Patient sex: F
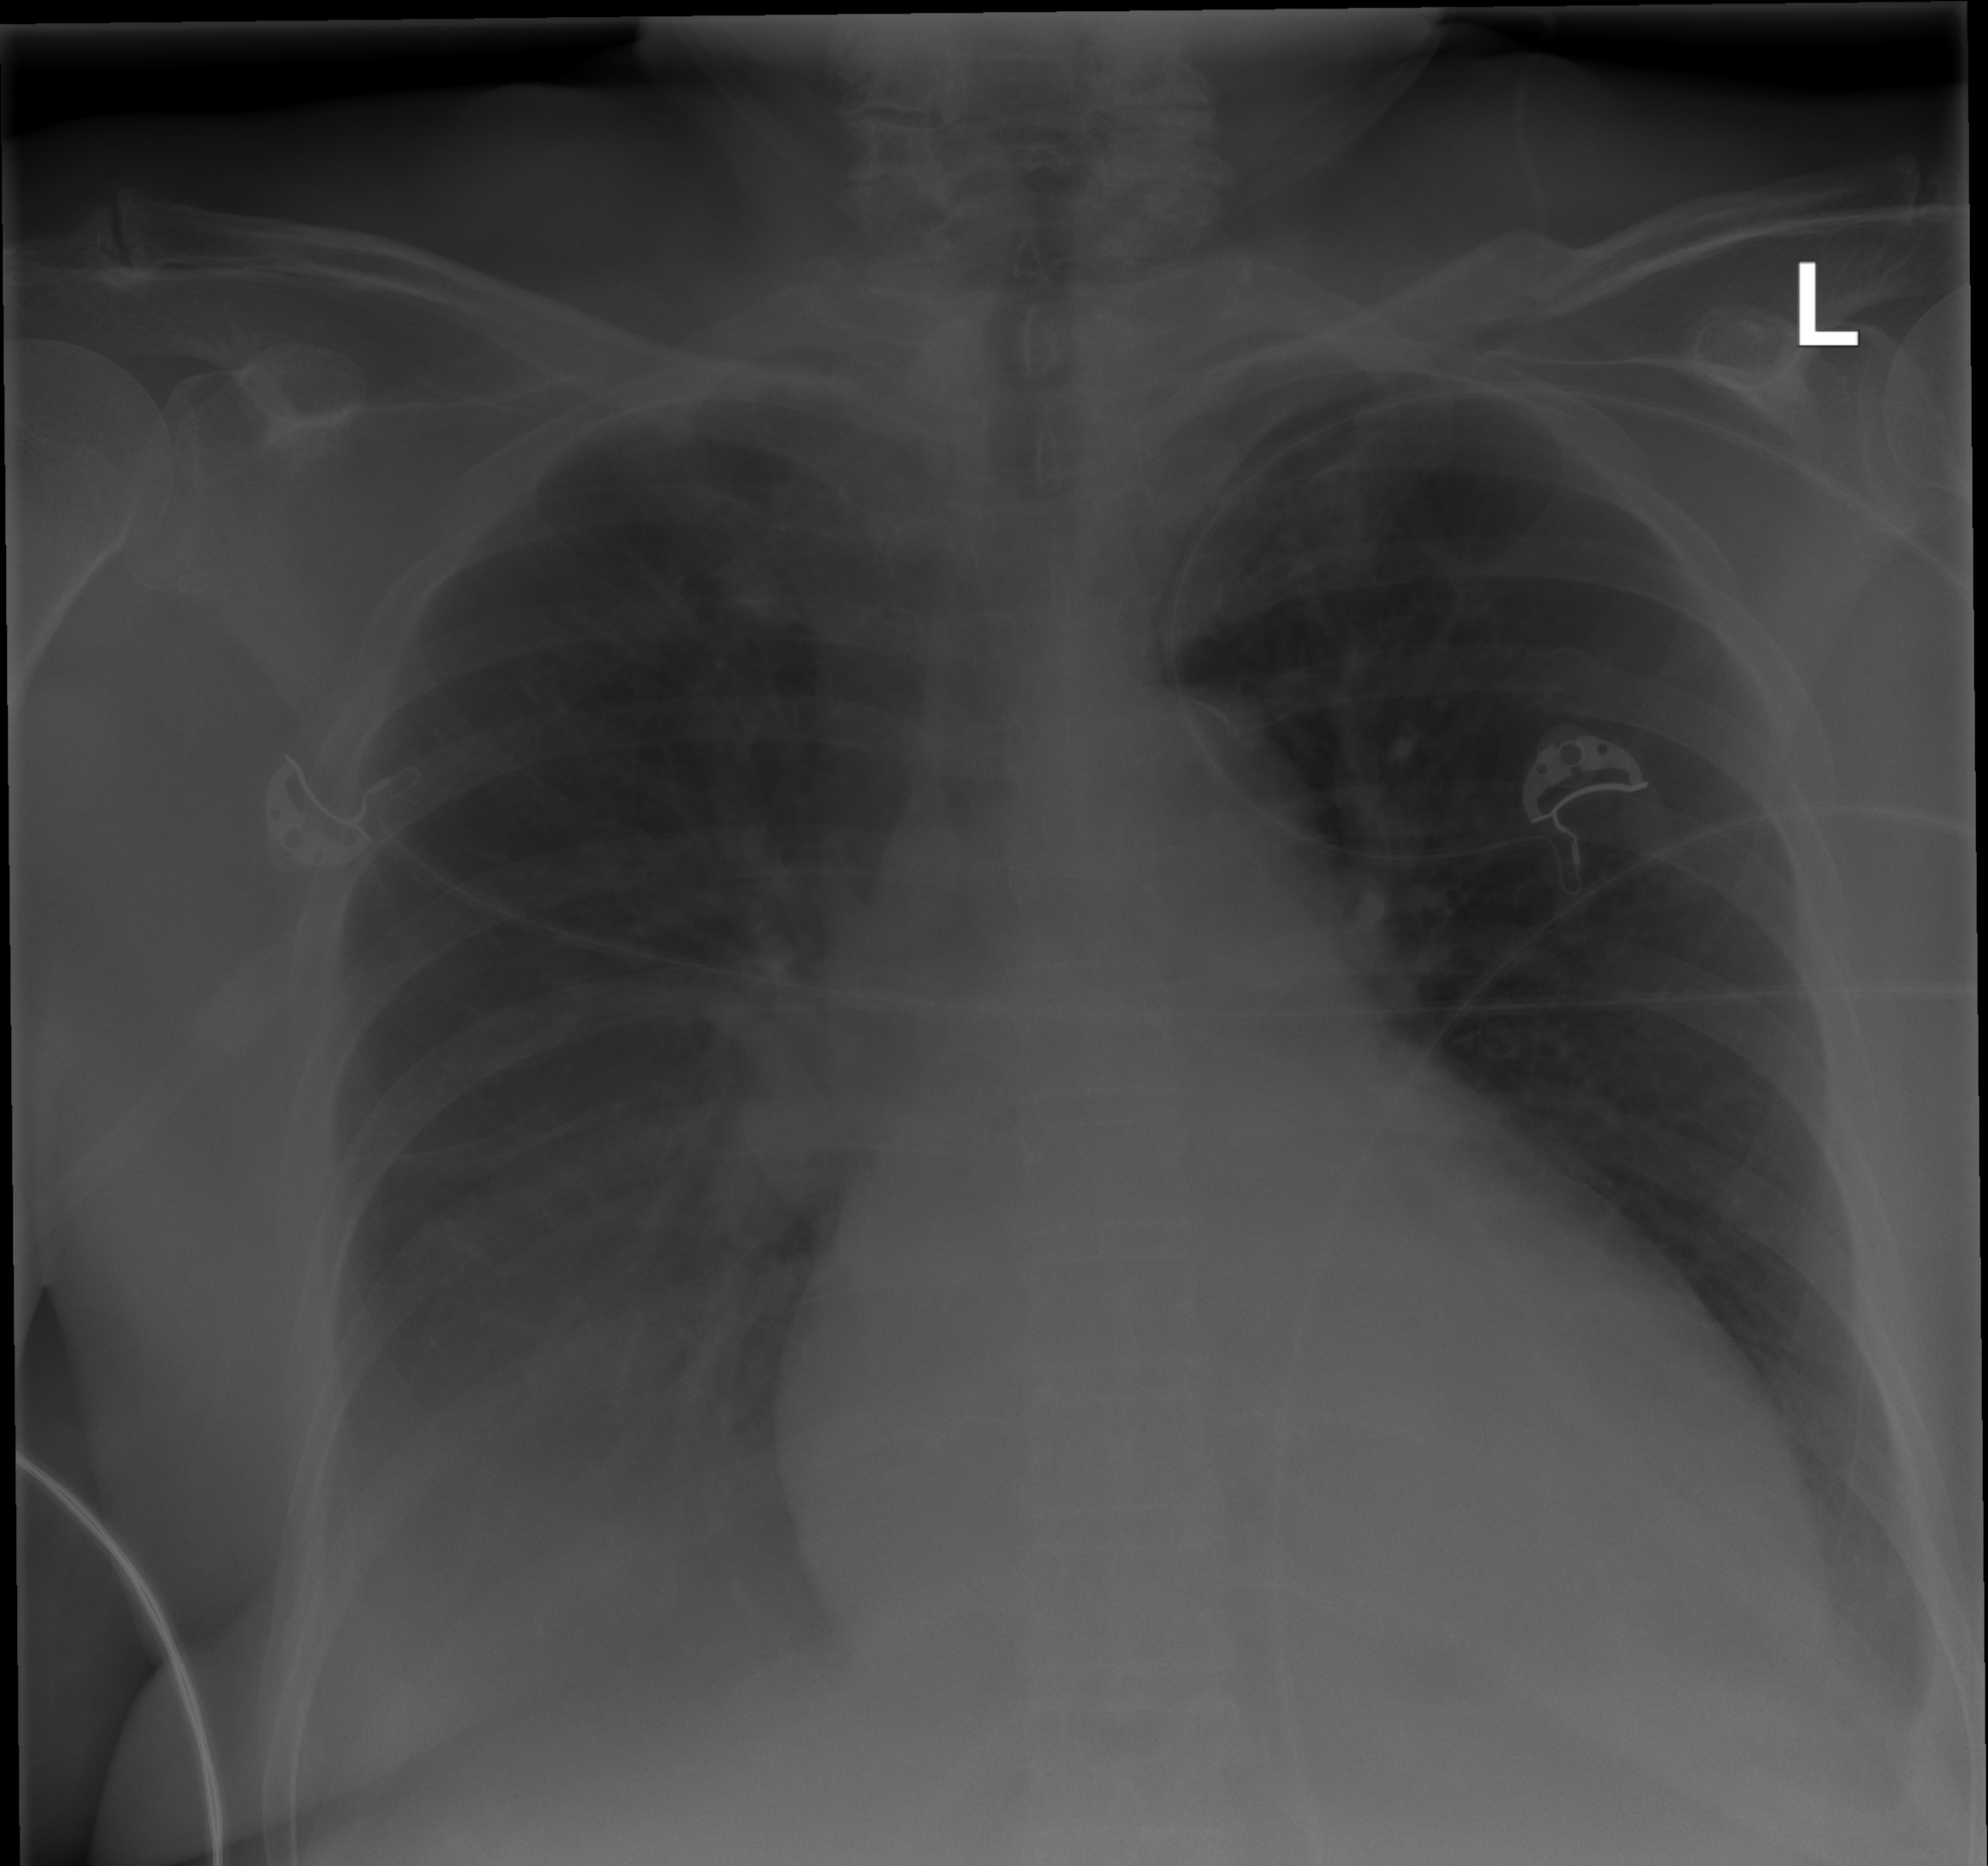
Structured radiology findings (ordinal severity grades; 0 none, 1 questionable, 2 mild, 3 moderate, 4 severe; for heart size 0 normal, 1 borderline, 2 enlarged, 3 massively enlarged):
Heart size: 2
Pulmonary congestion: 0
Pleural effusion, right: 2
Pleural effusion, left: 2
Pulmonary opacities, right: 2
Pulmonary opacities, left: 0
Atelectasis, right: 2
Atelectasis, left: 2